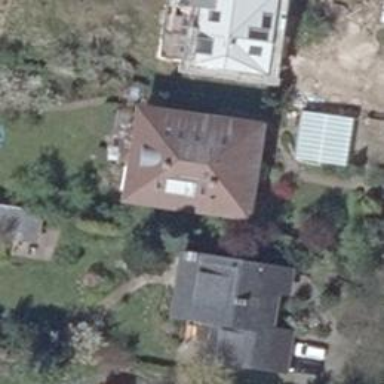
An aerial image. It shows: House with hipped roof.